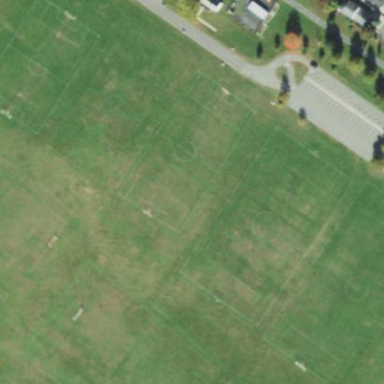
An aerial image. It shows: Soccer pitch for leisureland activities.